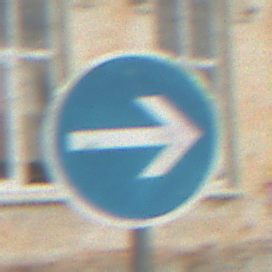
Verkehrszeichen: VorgeschriebeneFahrtrichtungHierRechts
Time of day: MorningAfternoon
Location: Outdoor (Nature)
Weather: PartlyCloudy
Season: Autumn
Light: Natural